Brain MRI, t2w sequence, axial 2D slice.
Patient: age 27, sex F, weight 95 kg, height 1.95 m
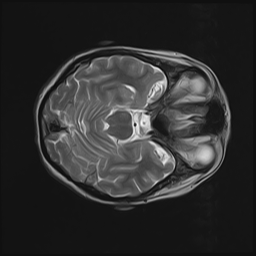